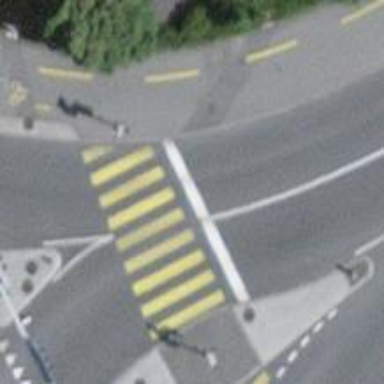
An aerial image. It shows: Zebra crossing controlled by traffic signals with zebra markings.